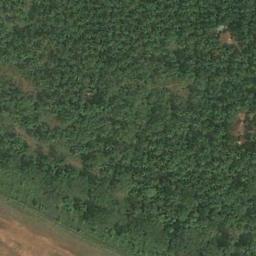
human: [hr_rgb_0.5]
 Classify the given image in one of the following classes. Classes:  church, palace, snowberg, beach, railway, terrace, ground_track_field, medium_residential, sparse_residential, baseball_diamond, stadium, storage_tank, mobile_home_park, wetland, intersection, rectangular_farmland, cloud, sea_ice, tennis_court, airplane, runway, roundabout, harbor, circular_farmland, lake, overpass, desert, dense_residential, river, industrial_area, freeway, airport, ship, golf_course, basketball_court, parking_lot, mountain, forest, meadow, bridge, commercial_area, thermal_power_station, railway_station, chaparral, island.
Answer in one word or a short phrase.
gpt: forest